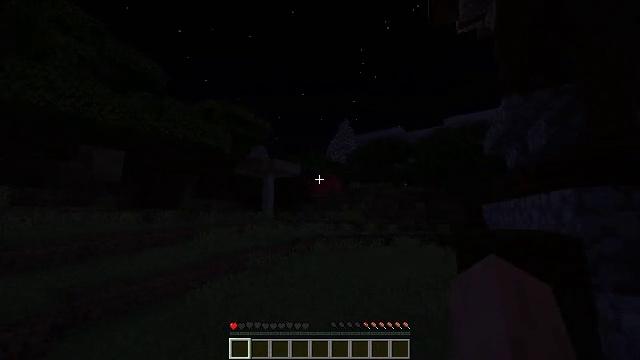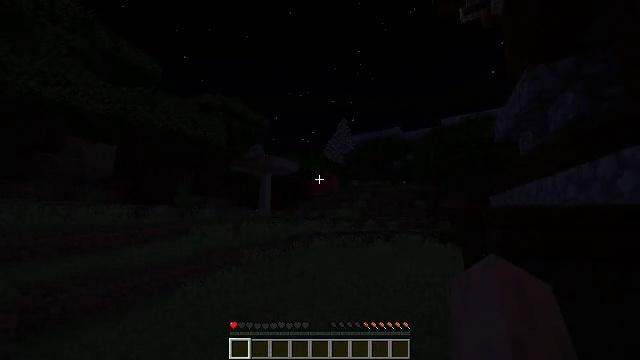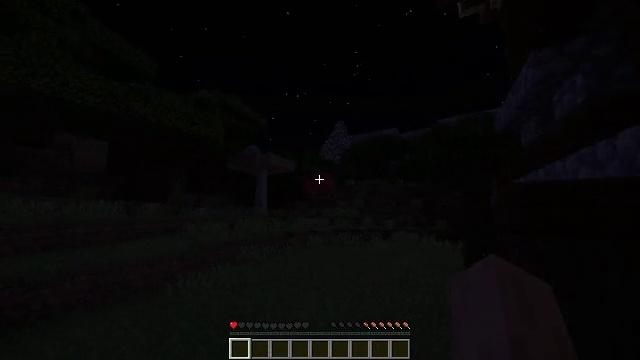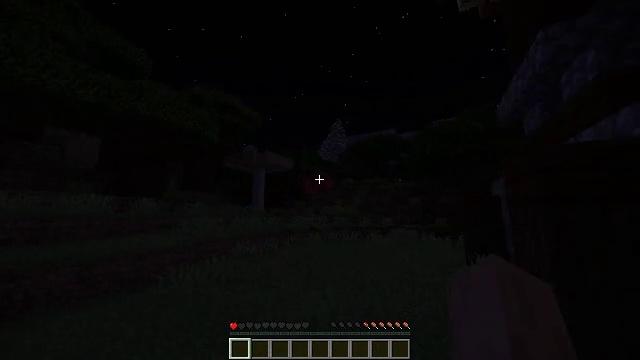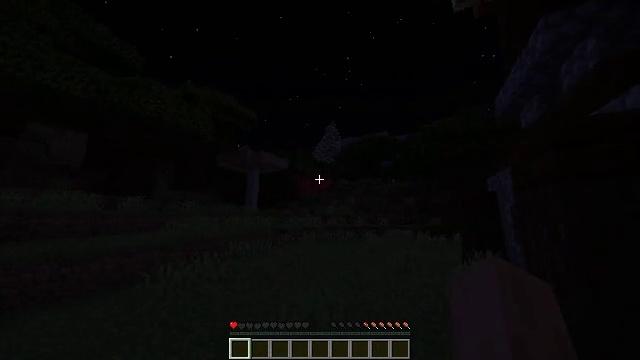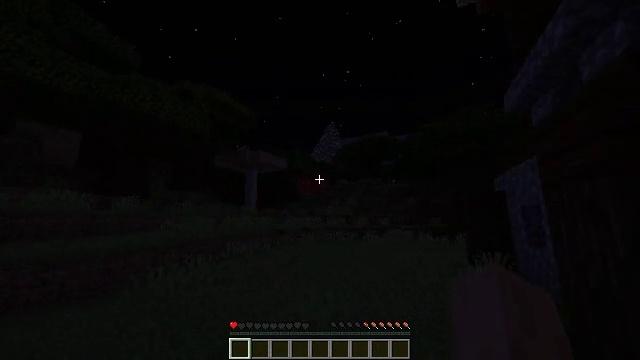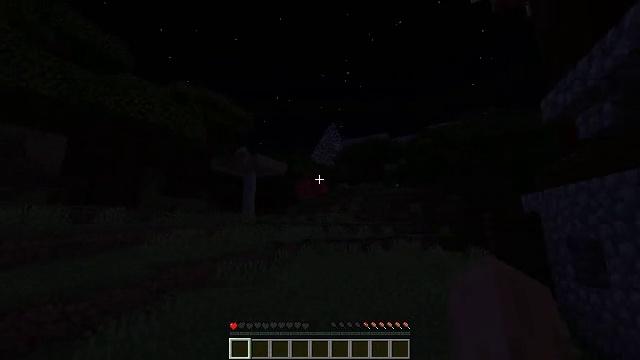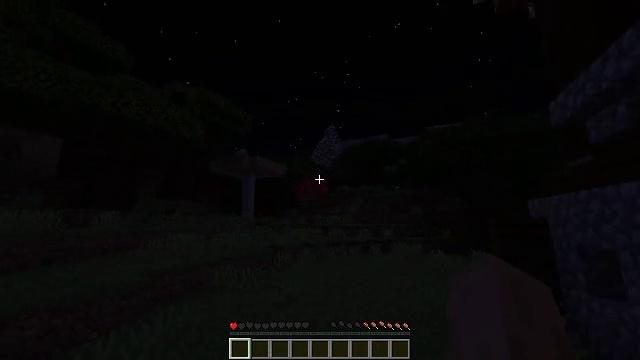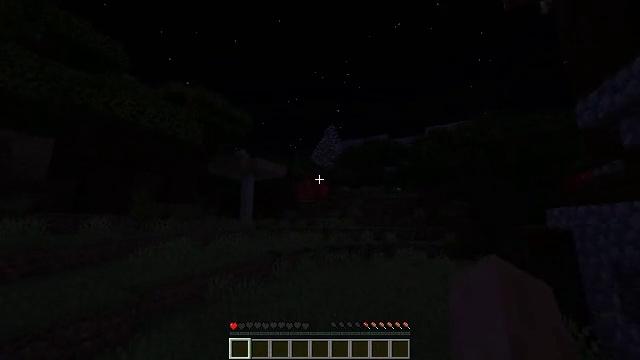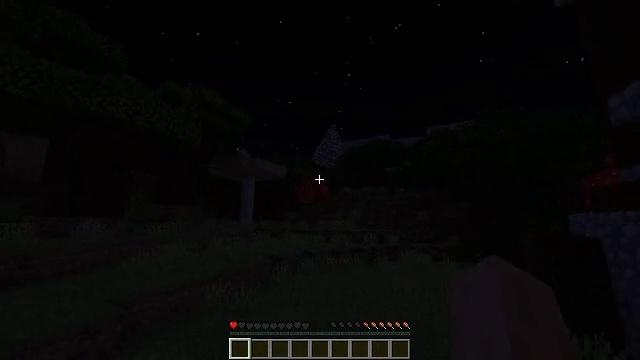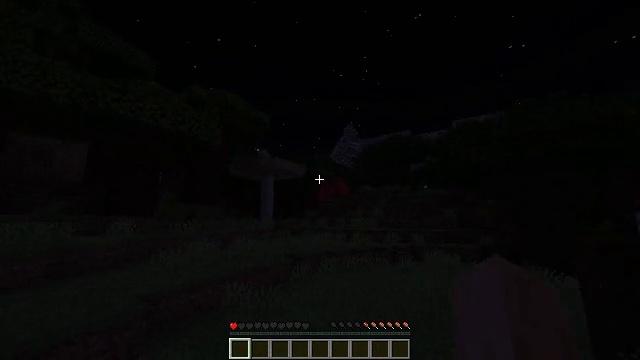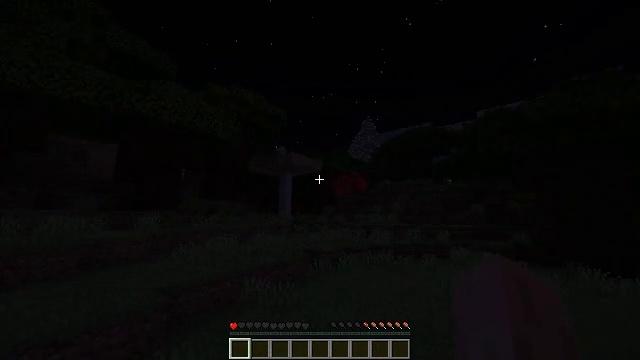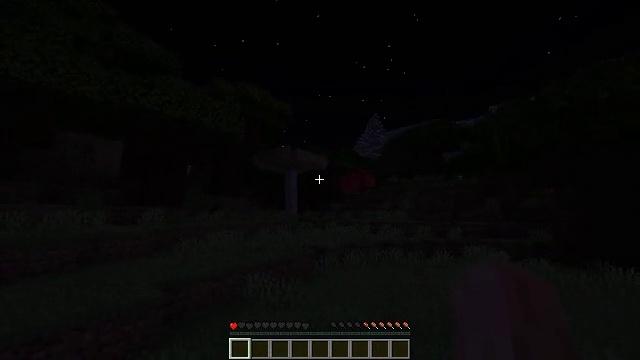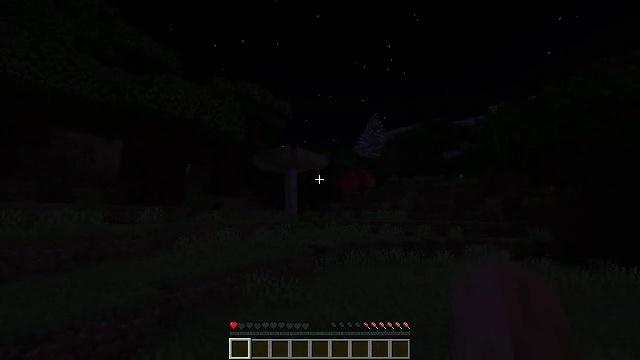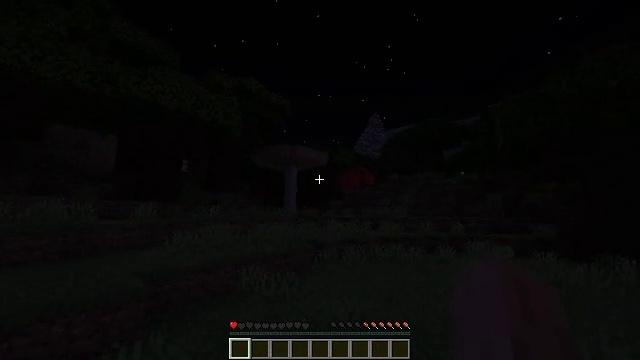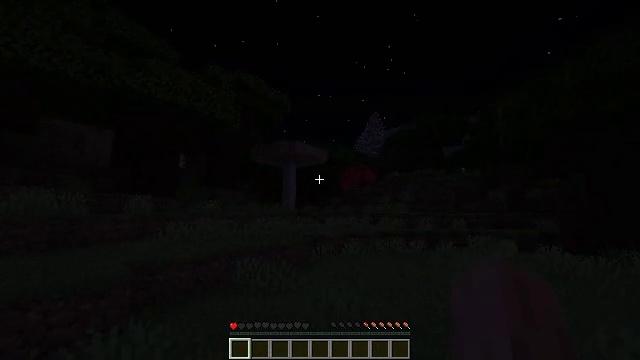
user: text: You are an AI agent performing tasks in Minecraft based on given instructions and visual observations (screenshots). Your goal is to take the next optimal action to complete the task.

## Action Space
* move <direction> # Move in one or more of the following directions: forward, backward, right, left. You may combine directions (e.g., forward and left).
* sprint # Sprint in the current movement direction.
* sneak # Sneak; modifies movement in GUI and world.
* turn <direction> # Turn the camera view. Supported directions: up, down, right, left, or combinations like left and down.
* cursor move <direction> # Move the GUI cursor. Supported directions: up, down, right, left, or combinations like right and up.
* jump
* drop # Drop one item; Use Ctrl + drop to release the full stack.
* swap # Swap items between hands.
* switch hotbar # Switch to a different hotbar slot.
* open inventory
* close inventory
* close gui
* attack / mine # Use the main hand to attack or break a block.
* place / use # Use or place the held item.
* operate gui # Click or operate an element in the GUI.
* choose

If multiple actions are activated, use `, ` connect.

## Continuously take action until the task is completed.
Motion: motion action
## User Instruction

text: Gather red mushroom blocks from the giant mushroom.
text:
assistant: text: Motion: move forward, sprint, jump
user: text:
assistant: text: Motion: move forward, sprint, jump
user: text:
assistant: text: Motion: move forward, sprint, jump
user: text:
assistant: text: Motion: move forward, sprint, turn right, jump
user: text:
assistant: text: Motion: move forward, sprint, jump
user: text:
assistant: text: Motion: move forward, sprint, jump
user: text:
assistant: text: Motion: move forward, sprint, jump
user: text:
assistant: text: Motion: move forward, sprint, jump
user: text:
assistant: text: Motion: move forward, sprint, jump
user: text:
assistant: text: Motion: move forward, sprint, turn left, jump
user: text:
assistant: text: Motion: move forward, sprint, turn left and down, jump
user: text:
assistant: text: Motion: move forward, sprint, turn left, jump
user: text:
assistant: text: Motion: move forward and move right, sprint, jump
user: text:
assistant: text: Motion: move forward and move right, sprint, jump
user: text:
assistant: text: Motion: move forward and move right, sprint, jump
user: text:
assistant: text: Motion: move forward and move right, sprint, jump
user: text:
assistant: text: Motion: move forward and move right, sprint, turn left, jump
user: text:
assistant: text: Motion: move forward and move right, sprint, turn left, jump
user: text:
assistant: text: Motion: move forward and move right, sprint, turn left, jump
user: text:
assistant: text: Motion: move forward and move right, sprint, jump
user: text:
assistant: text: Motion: move forward and move right, sprint, jump
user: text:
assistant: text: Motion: move forward and move right, sprint, jump
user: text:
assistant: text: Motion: move forward and move right, sprint, jump
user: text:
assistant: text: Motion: move forward and move right, sprint, jump
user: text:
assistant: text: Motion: move forward and move right, sprint, jump
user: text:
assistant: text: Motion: move forward and move right, sprint, turn right, jump
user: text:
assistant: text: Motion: move forward and move right, sprint, jump
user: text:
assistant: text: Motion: move forward and move right, sprint, jump
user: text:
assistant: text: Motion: move forward and move right, sprint, jump
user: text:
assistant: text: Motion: move forward and move right, sprint, jump